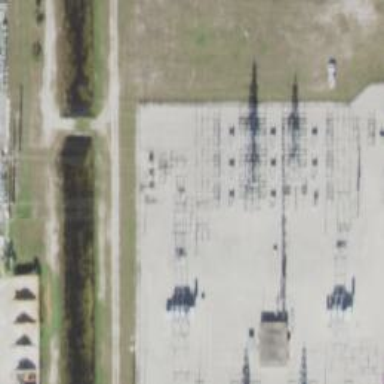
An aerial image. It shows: Switch used for power control.